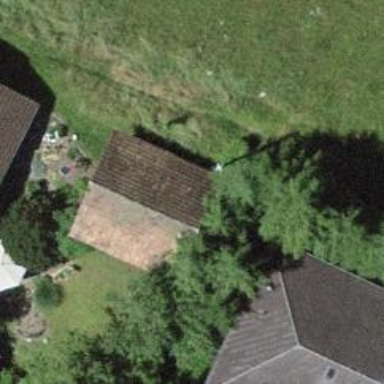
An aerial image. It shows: Barn.